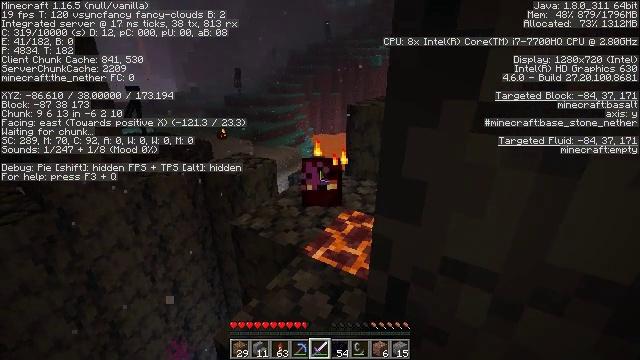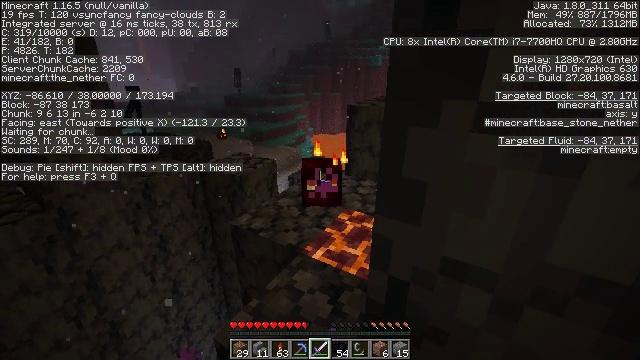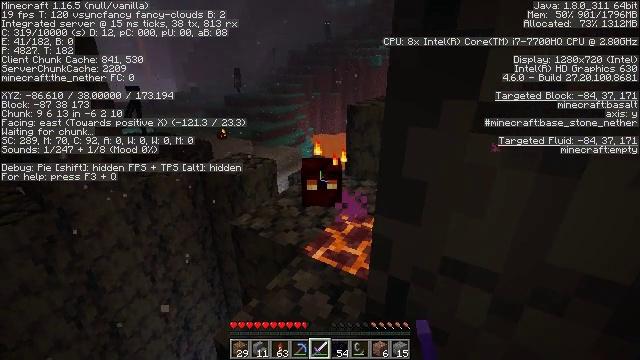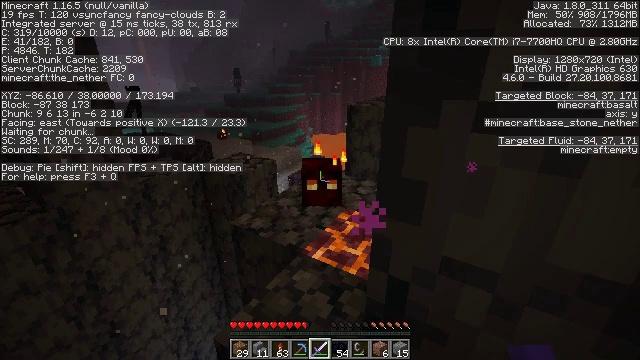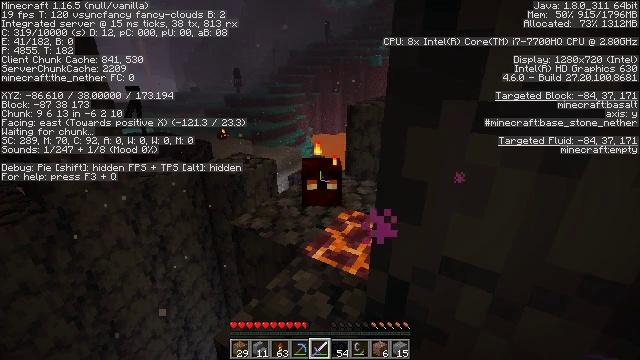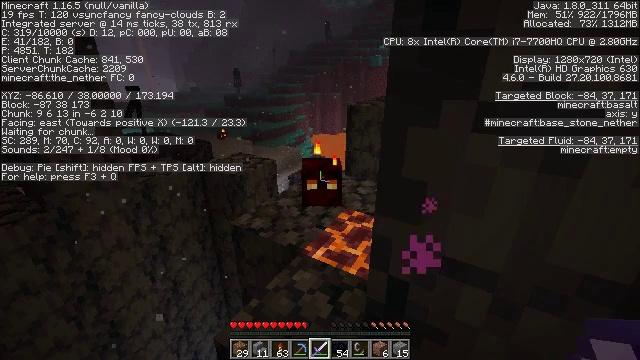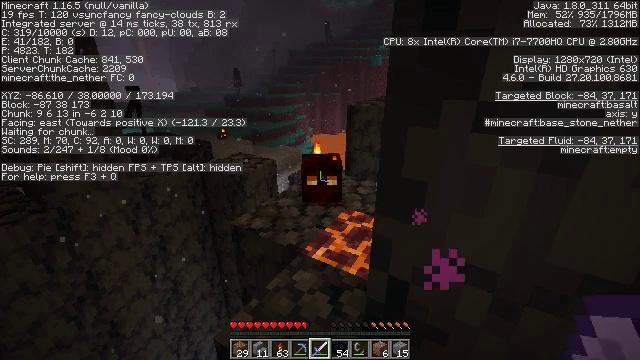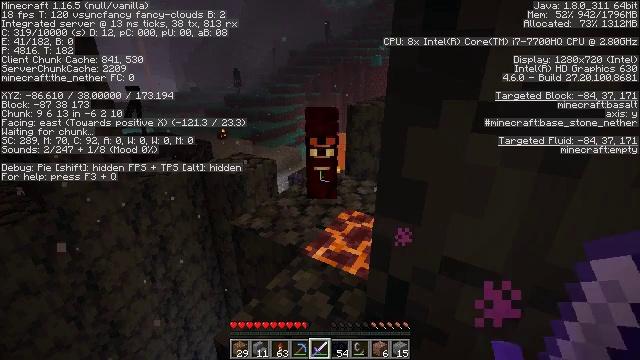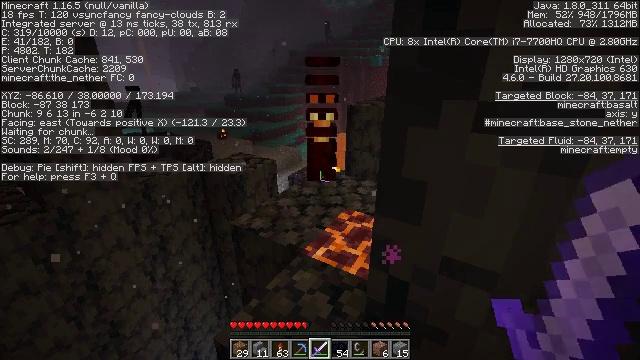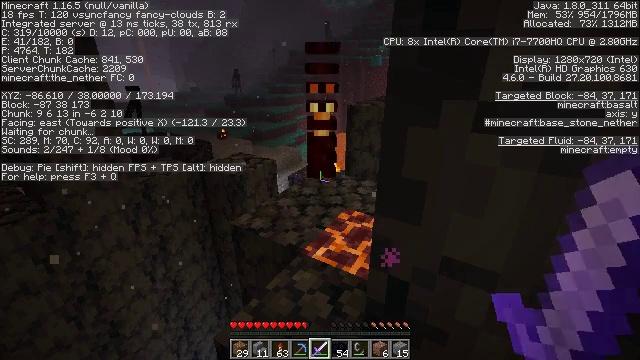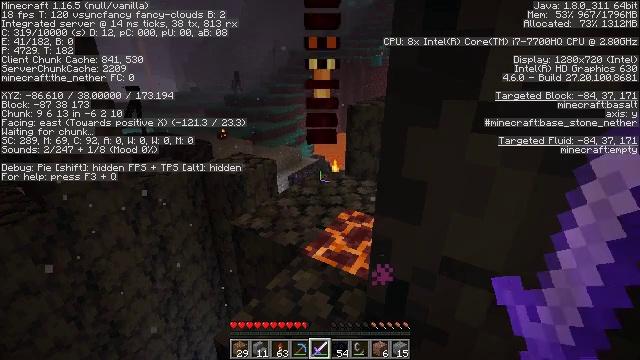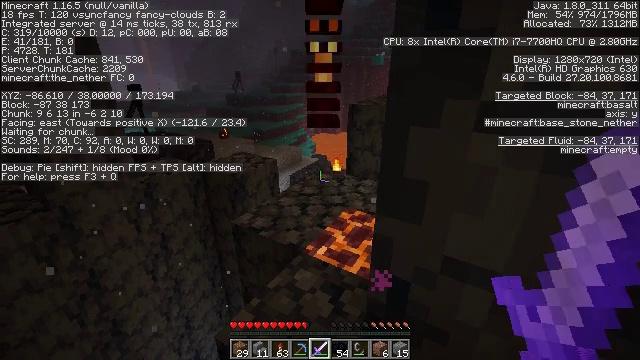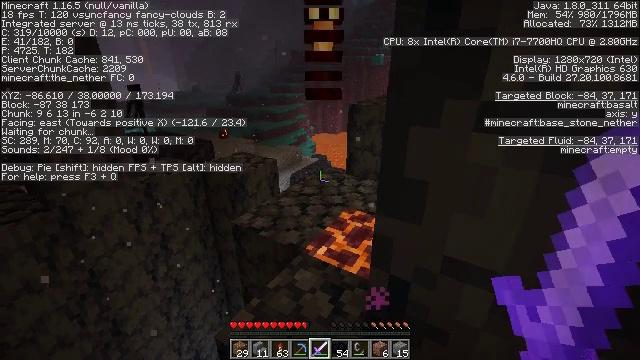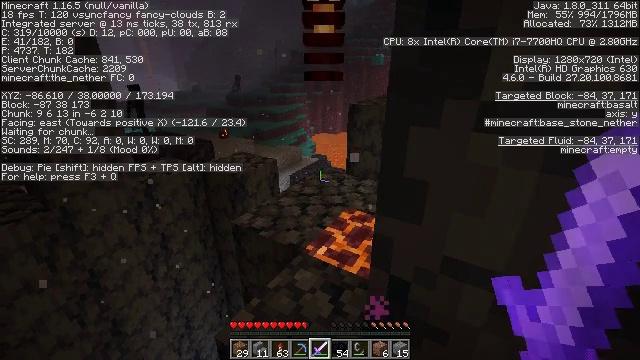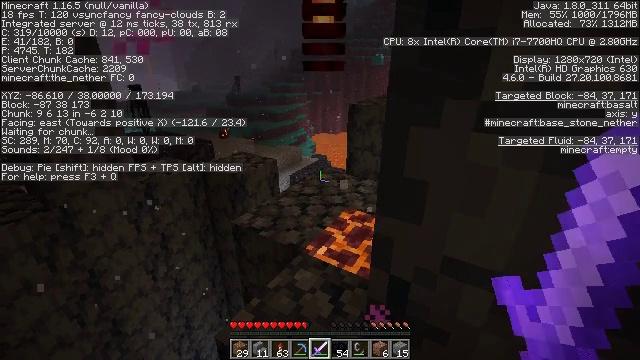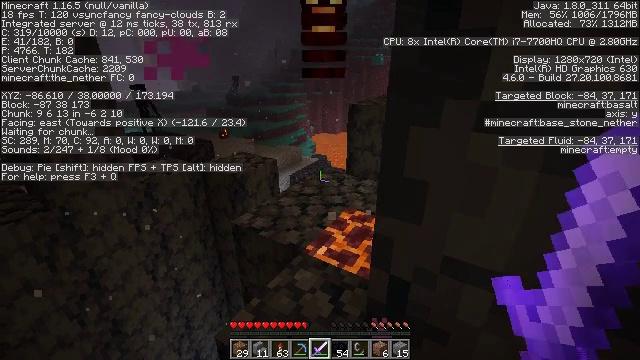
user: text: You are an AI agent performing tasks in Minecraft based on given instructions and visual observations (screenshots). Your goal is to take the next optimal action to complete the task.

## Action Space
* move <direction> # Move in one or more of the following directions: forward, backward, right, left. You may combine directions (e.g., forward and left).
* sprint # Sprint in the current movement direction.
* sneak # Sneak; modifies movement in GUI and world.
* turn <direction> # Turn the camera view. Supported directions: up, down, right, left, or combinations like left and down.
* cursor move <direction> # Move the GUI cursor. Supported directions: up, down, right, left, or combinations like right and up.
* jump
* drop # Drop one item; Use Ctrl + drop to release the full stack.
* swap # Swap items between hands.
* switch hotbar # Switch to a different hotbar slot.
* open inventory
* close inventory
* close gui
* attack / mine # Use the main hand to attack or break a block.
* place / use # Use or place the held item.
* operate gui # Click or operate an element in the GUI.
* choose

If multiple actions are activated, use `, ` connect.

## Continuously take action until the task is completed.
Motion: motion action
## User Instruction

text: Combat the magma cube.
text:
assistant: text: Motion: attack / mine
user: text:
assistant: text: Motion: attack / mine
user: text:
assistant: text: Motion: attack / mine
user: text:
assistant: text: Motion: no_op
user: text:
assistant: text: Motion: no_op
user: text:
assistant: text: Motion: no_op
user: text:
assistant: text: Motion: no_op
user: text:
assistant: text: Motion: no_op
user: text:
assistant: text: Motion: no_op
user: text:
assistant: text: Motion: no_op
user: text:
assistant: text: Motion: no_op
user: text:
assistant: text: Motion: no_op
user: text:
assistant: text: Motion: no_op
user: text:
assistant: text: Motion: no_op
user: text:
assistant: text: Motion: no_op
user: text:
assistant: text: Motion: no_op
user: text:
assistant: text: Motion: no_op
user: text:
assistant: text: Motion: no_op
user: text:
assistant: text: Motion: no_op
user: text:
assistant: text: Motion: turn down
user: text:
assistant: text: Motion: turn down
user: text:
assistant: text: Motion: turn down
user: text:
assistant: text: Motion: turn down
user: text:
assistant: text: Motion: no_op
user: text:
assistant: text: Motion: no_op
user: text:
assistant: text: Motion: no_op
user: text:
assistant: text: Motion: no_op
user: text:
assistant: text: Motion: no_op
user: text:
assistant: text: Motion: turn up
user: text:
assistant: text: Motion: no_op